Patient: sex M, age 44
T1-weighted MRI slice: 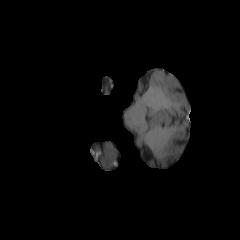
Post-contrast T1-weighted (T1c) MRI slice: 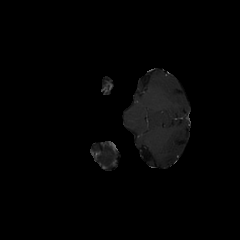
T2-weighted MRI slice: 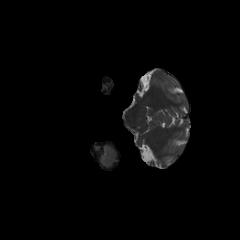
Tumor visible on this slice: no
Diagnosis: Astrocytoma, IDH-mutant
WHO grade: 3